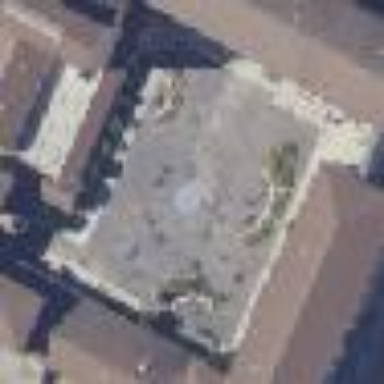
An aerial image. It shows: Courtyard that is man-made.